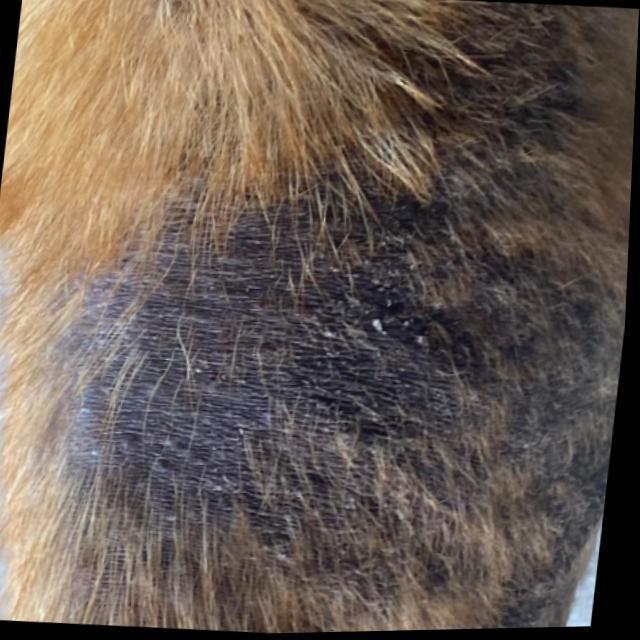
Canine demodicosis (Demodex mange) — caused by Demodex canis mites. Presents with alopecia, follicular papules, pustules, and comedones. Often localized on face and forelimbs.